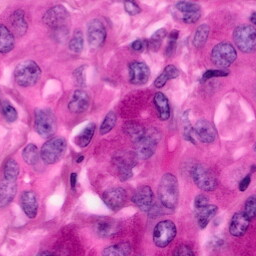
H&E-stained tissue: Pancreatic